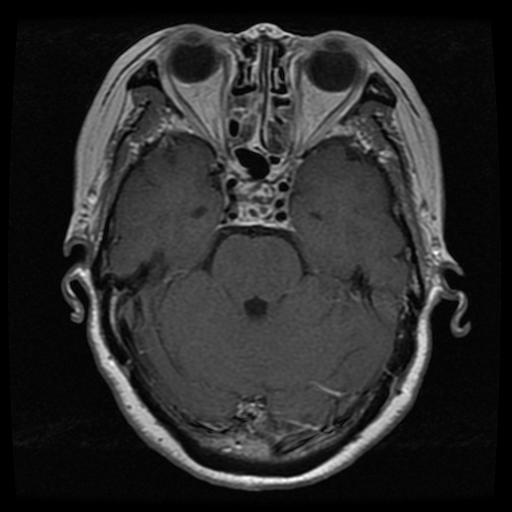
Label: pituitary